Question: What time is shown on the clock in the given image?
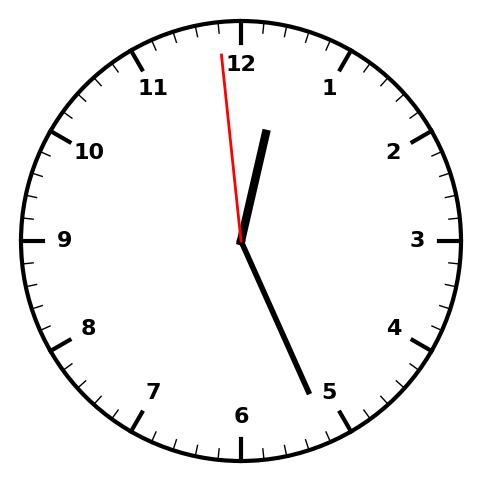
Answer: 12:25:59